Question: I have just upload my local project(overwrite existing one that was working correctly) to remote server .
my .htaccess looks like:
'''
RewriteEngine On
RewriteCond %{REQUEST_FILENAME} !-f
RewriteCond %{REQUEST_FILENAME} !-d
RewriteRule ^(.*)$ index.php/$1 [L]
<Files "index.php">
AcceptPathInfo On
</Files>
RewriteRule ^username http://www.google.com
#^([a-zA-Z0-9_-]+)$ user/profile/USERNAME=$1
'''
log error:
> SoftException in Application.cpp:256: File
"/home/fewextra/public_html/index.php" is writeable by group
Browser Error:

any idea how to fix ?
I tried <URL> so far but no luck .
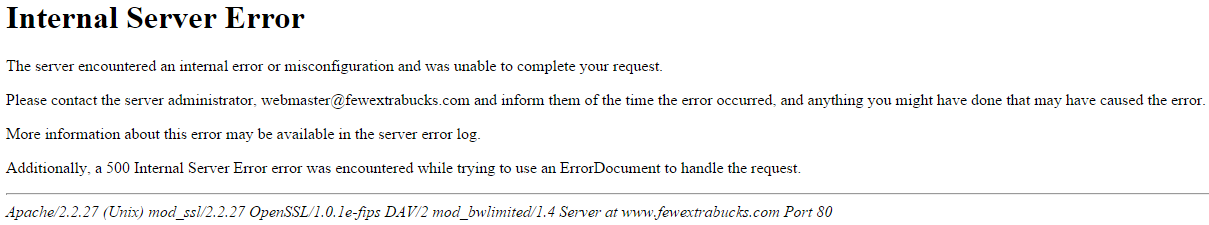
Answer: The fixes you tried have nothing to do with this message and is not an access issue. This is saying your permissions are too permissive. Try to make some changes and then see.
Change the permissions on your 'public_html' to '755' and your 'index.php' to '644'.